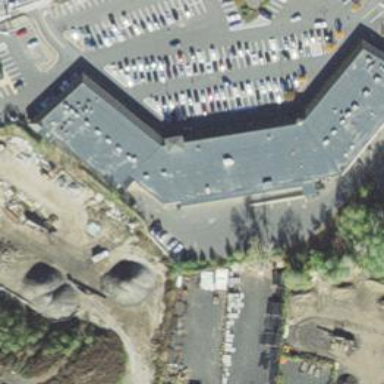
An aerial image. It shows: Supermarket.